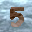
Label: 5